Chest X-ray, PA view. Patient: 45 years old, sex M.
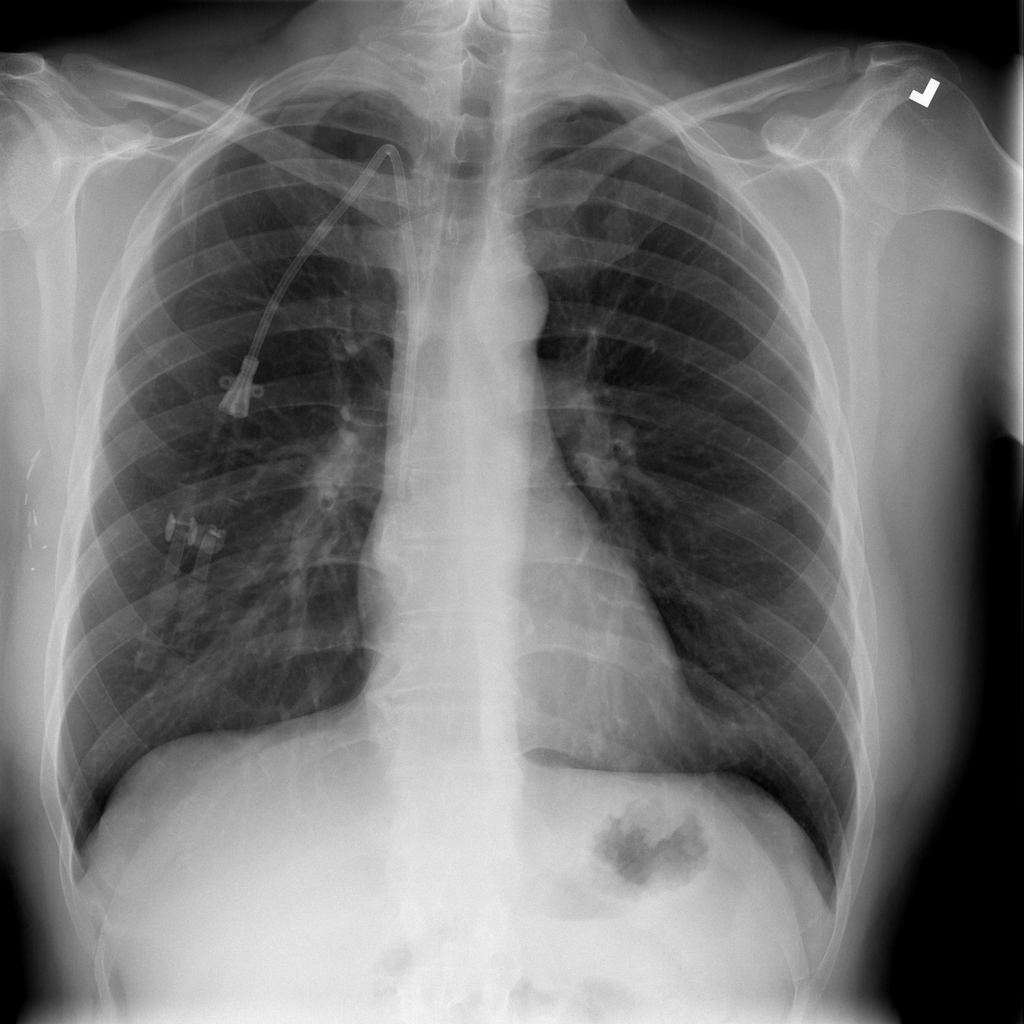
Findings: No Finding